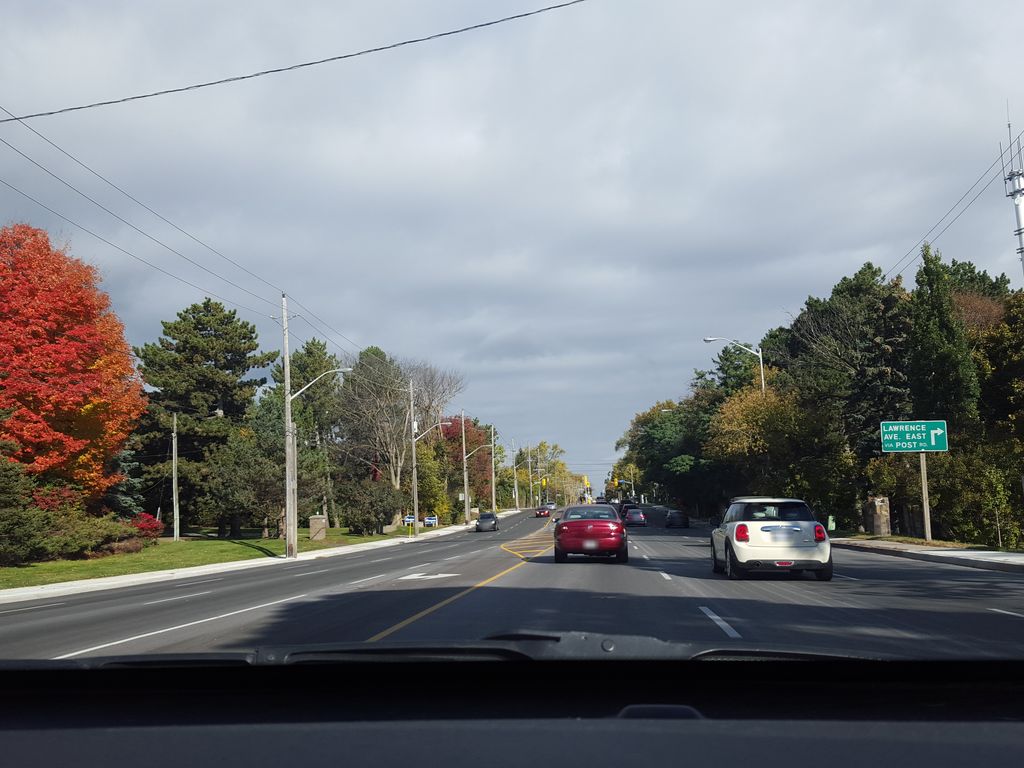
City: toronto